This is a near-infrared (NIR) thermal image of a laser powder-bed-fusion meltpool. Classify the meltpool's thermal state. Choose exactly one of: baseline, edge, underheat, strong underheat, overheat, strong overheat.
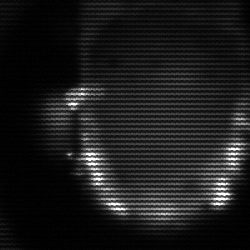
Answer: baseline